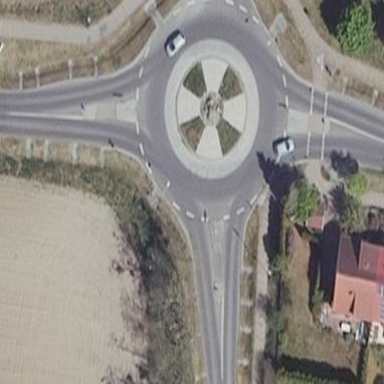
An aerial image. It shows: Tertiary road with asphalt surface leading to roundabout.